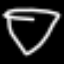
Label: diamond